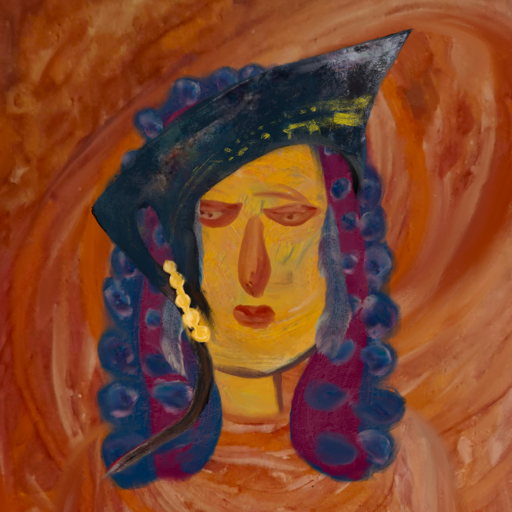
Background: Pious_Lady, Head And Neck Front: After_Raid, Face Front: Pious_Lady, Bust: Pious_Lady, Hair Front: Hill_Girl, Head Accessory: Irani, Second Necklace: Blank, Necklace: Blank, Baby: Blank